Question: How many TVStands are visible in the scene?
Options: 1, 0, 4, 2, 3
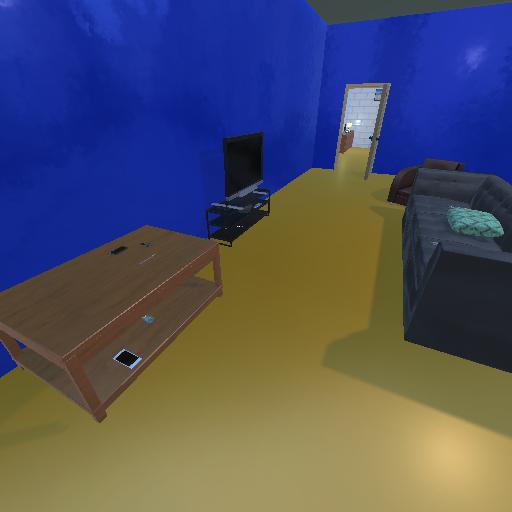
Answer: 1